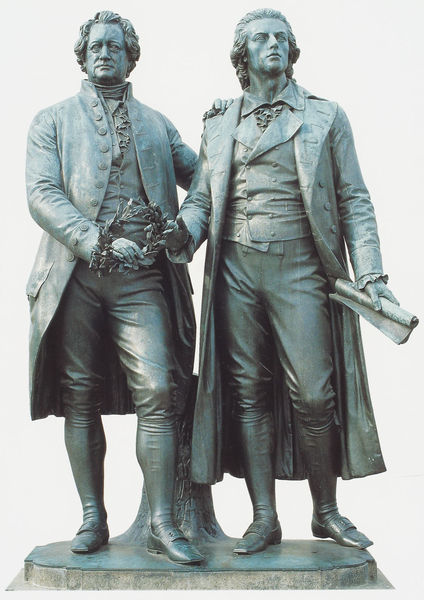
Titel: Goethe-Schiller-Denkmal als Doppelstandbild
Künstler: Ernst Rietschel
Standort: Weimar (EU - D - Thüringen)
Schlagwörter: hand, kopf, haar, männer, hose, arm, gesicht, sockel, stein, hände, haare, mantel, klassizismus, knopf, locken, statue, perücke, papier, schuhe, dichter, metall, bronze, knöpfe, gehrock, weste, umarmen, berlin, denkmal, weimar, schiller, stiefel, kranz, lorbeer, lorbeerkranz, rolle, statuen, schriftrolle, goethe, ehrenkranz, lessing, attribute, gendarmenmarkt, geheimrat, dichterfürst, 1830, 1820, weimarer klassik, gendarmenmakrt, 182